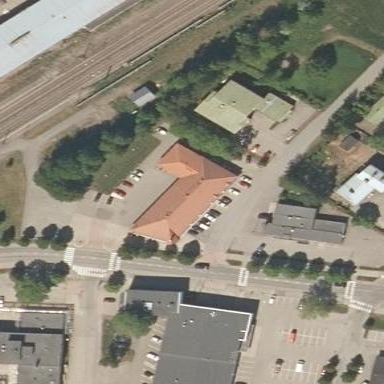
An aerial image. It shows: Commercial building.